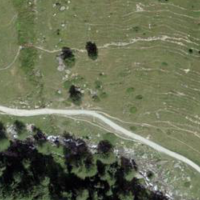
EUNIS habitat code: 26
Species observed at this site:
Calluna vulgaris